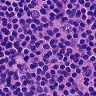
Metastatic tissue present: no